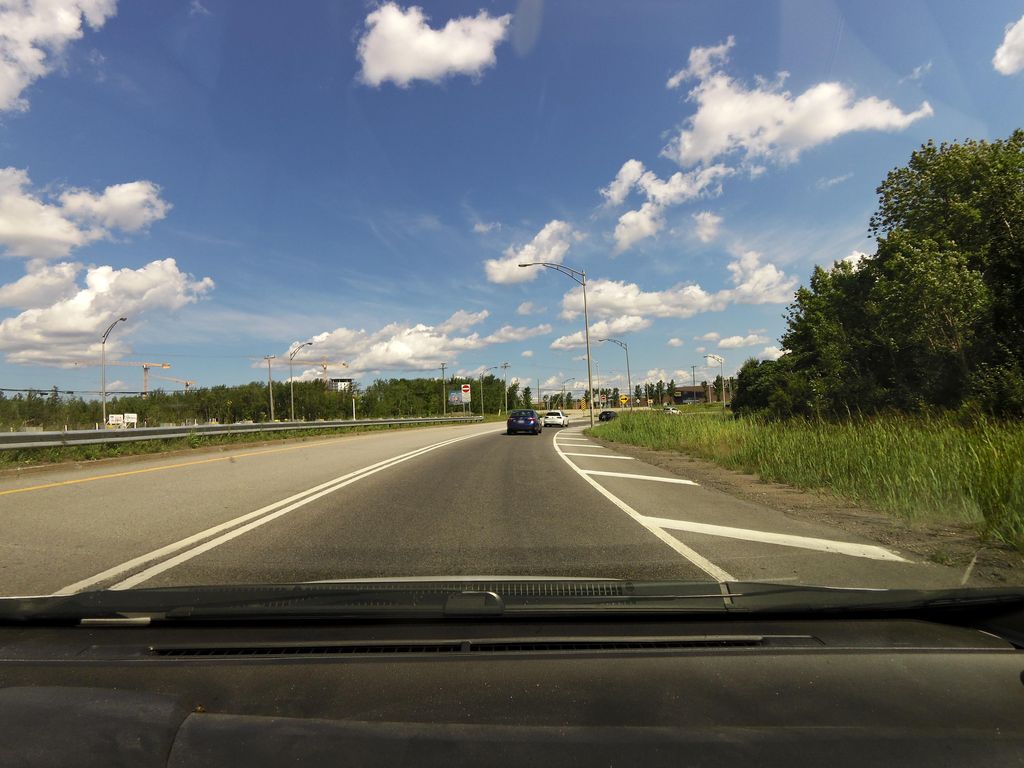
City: quebec_city